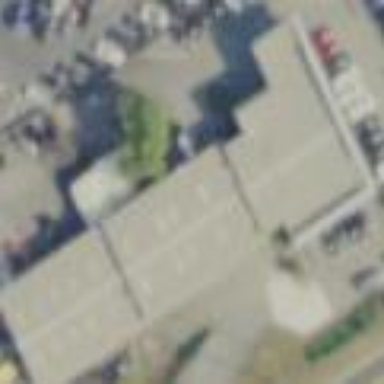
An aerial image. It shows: Car shop building.